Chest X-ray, AP view. Patient: 48 years old, sex M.
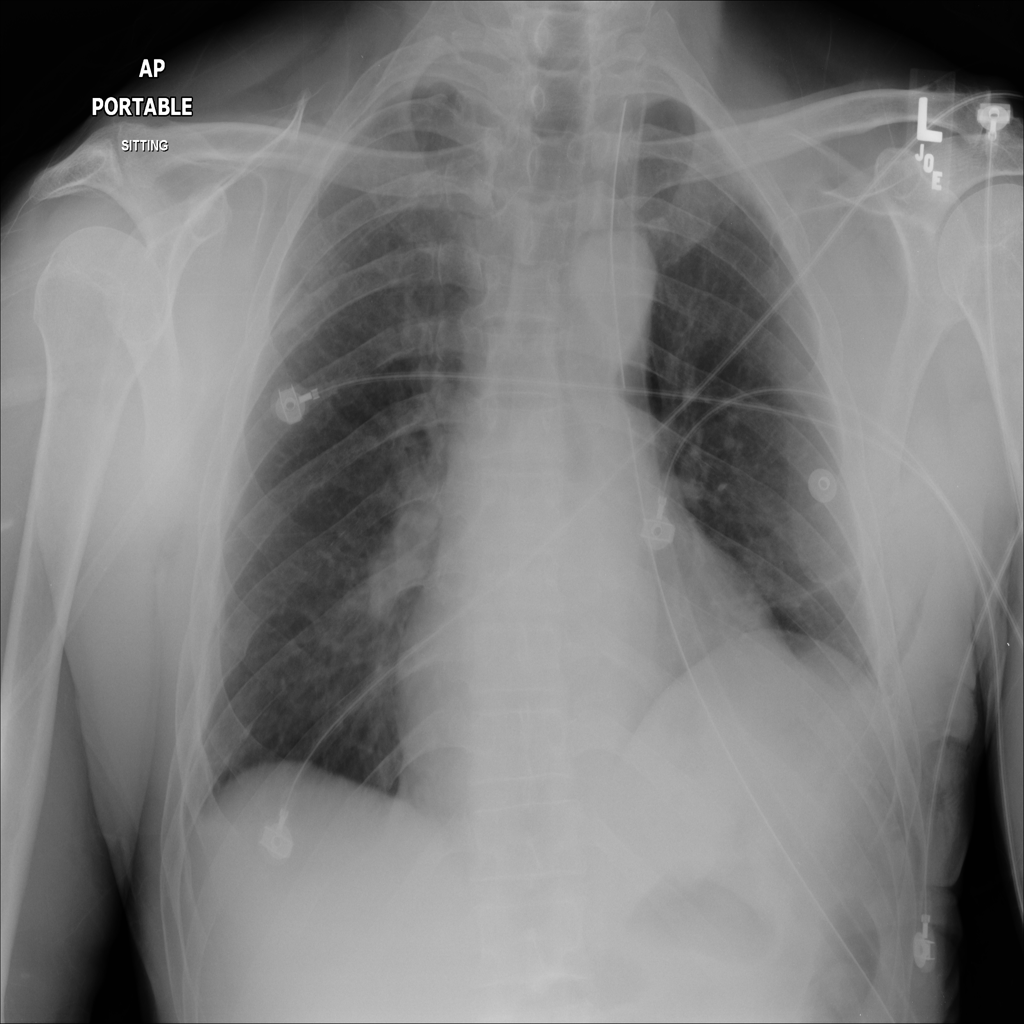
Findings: Atelectasis, Nodule